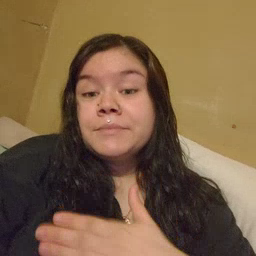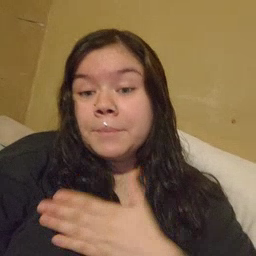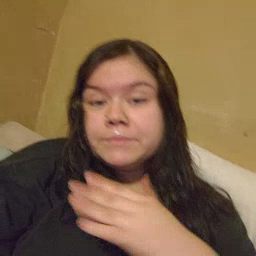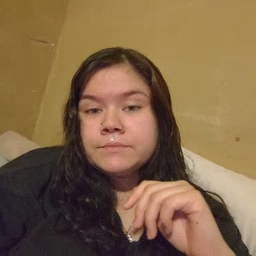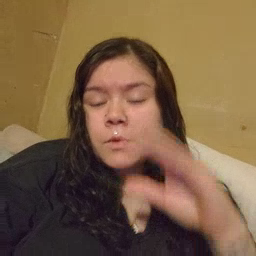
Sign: happy